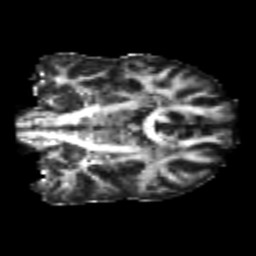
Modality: FA
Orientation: coronal
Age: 24
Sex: male
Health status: healthy
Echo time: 0.074 s